Question: I'm looking for the generally accepted/best solution to this problem.
I have a UITableViewController populated with 'UITableViewCell' objects that represent 'FooModel' objects. When a user taps on a row, I want to add one or more additional cells below that cell with additional controls. So the question is: what is the best way to manage model-cells and control-cells in the table? Keeping an array of 'UITableViewCell' objects defeats the purpose of 'dequeueReusableCellWithIdentifier:' (doesn't it?) because it must preserve all of the views in the whole table. So what should be in the array used to tell the data source what cells go at what indexes? Or is there a better solution?

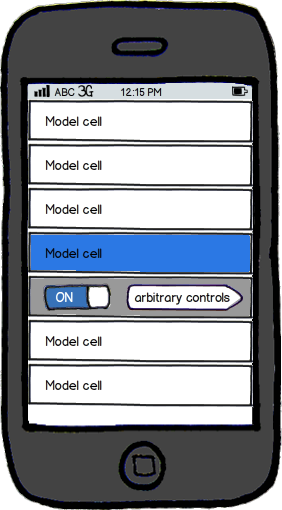
Answer: You can make your life REALLY easy, if you just expand the cell and add subviews to expose functionality underneath.
That way, you can keep your order in the data source and use the normal navigation methods.
If you need an example, let me know!